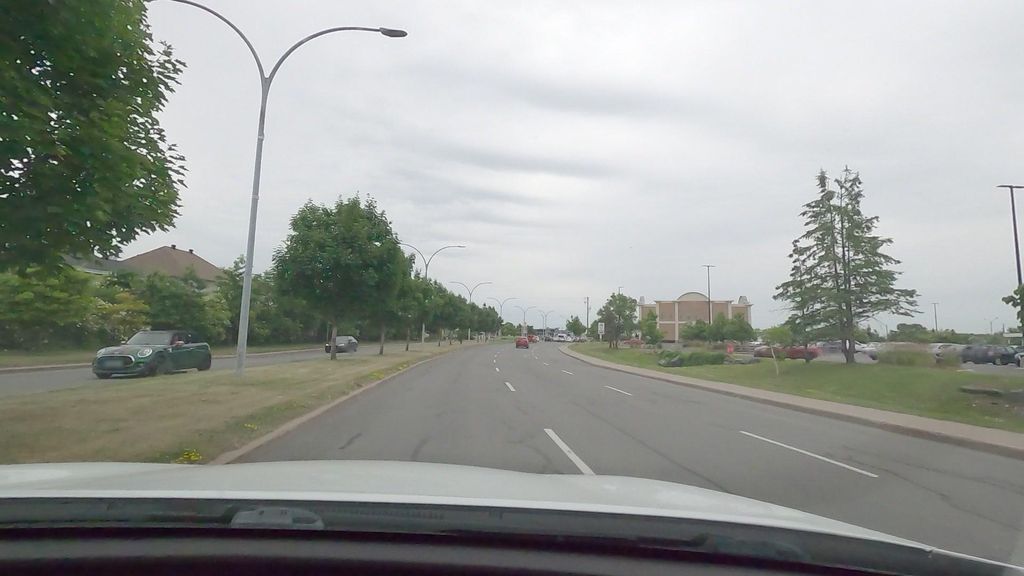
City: montreal